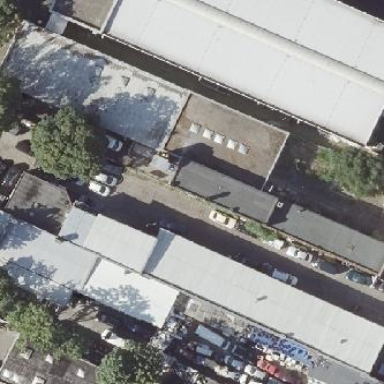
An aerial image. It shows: Commercial building with skillion roof shape.